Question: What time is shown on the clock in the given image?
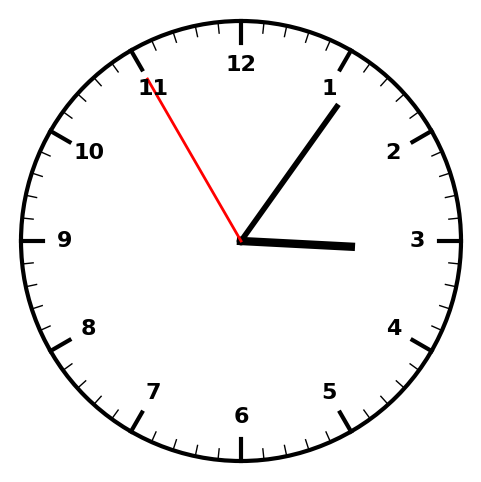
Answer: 03:05:55